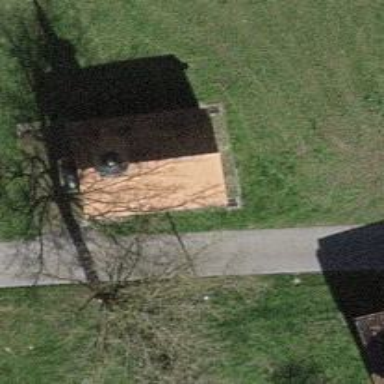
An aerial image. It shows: Brown bench.